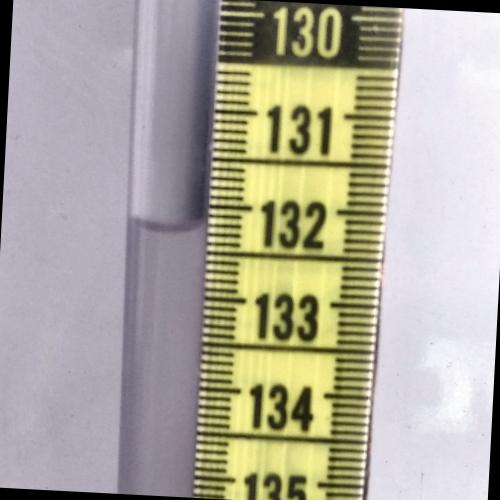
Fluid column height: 132.2 cm